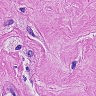
Metastatic tissue present: yes